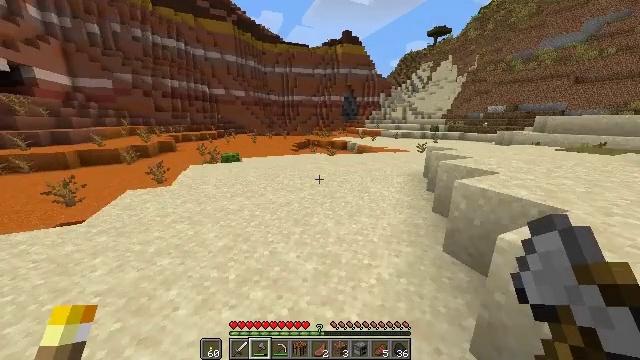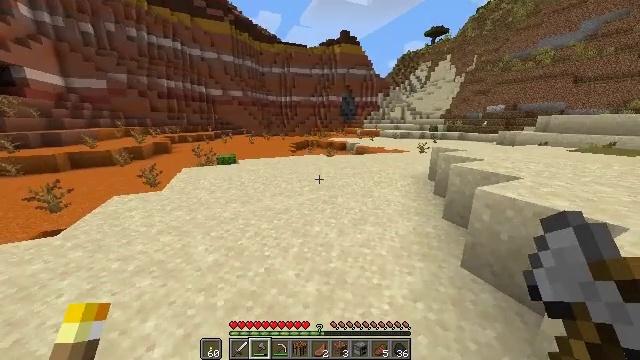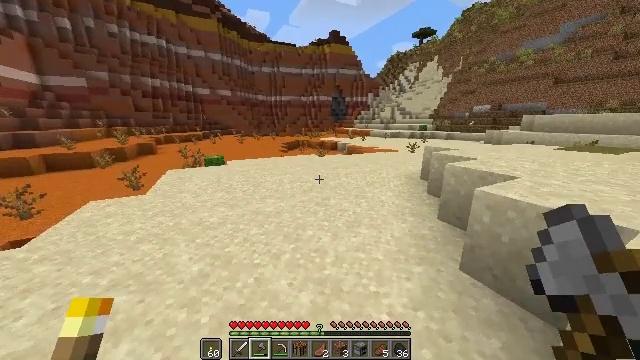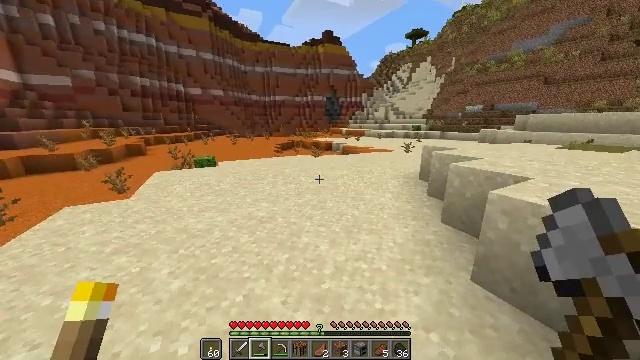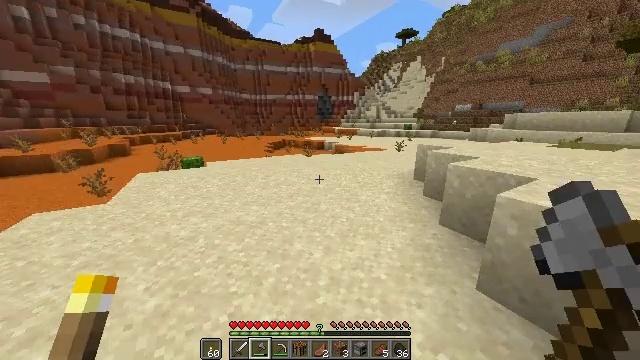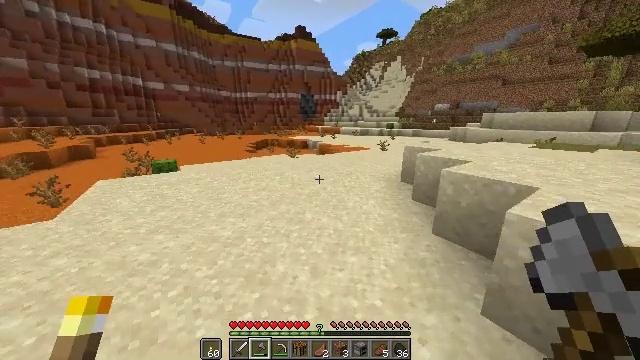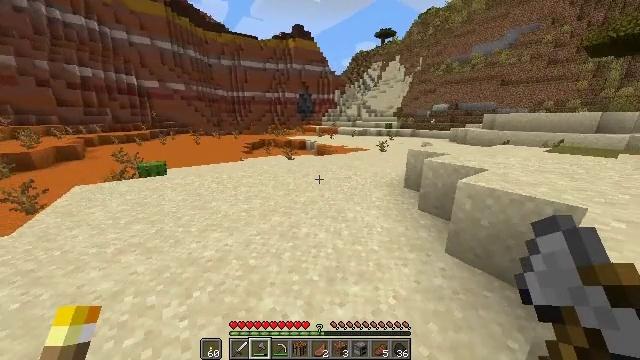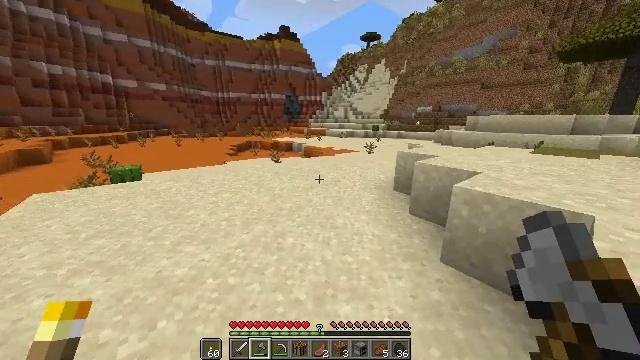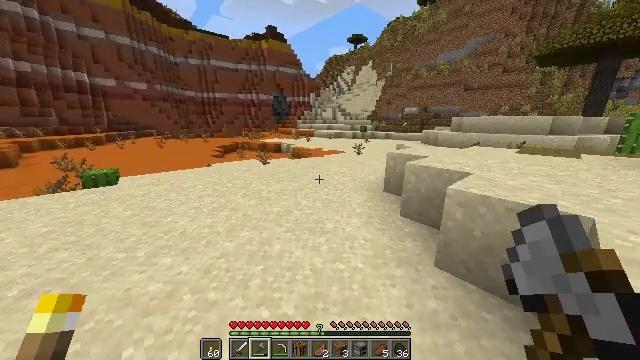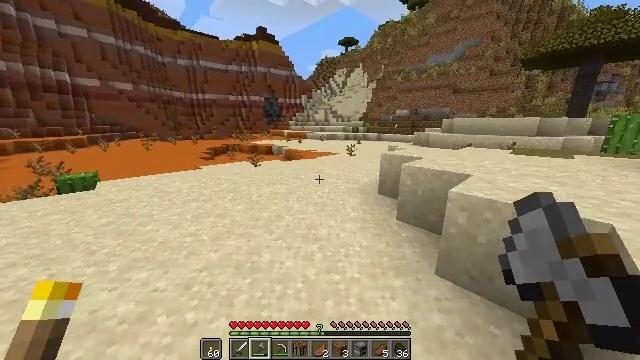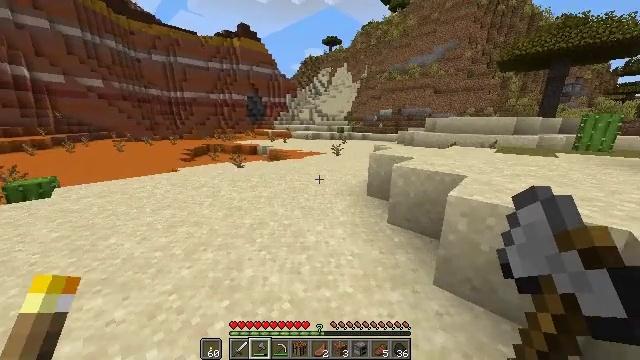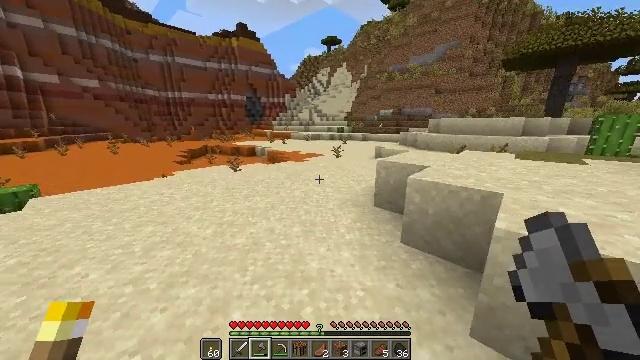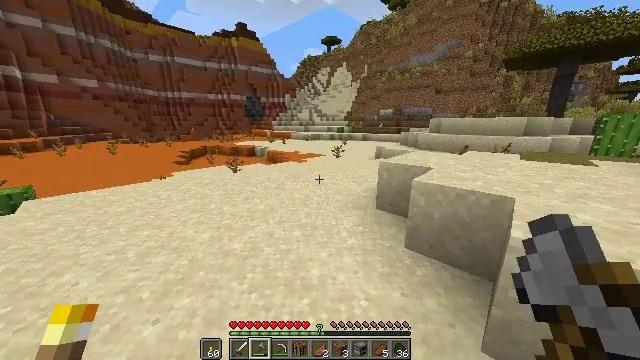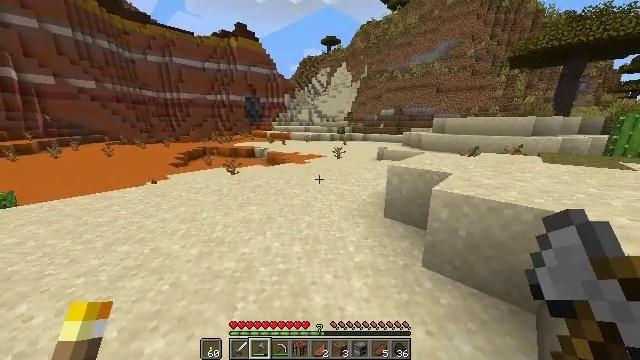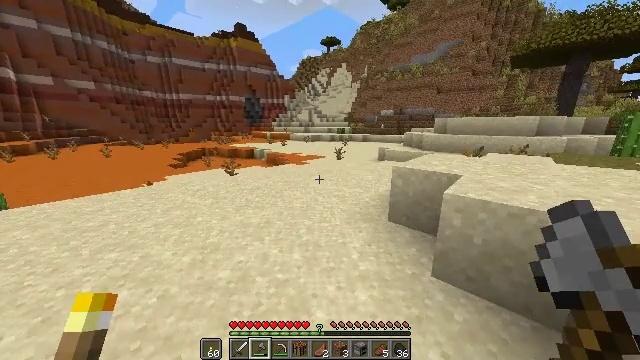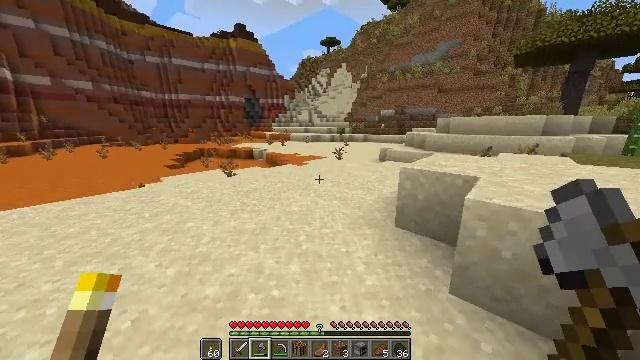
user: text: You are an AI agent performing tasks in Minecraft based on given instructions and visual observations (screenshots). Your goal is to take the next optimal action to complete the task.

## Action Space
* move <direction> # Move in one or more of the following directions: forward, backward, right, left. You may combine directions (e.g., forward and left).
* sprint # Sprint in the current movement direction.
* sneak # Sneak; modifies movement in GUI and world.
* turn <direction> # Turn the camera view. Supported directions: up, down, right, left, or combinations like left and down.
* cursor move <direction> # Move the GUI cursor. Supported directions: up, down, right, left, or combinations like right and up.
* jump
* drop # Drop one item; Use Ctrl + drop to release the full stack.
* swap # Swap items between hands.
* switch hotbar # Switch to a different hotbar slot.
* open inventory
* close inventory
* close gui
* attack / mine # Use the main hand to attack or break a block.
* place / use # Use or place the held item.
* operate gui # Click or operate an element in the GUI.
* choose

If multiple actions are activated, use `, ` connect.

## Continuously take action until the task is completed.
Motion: motion action
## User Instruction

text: Combat the rabbit.
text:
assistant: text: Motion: move forward, sprint
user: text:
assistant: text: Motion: move forward, sprint, turn right
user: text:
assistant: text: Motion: move forward, sprint, turn right
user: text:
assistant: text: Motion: move forward, sprint, turn right
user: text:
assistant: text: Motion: move forward, sprint, turn right
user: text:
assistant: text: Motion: move forward, sprint
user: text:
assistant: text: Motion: move forward, sprint, turn right
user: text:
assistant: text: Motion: move forward, sprint, turn right
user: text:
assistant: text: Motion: move forward, sprint, turn right
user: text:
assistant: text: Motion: move forward, sprint, turn right
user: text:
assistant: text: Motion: move forward, sprint
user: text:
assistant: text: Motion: move forward, sprint
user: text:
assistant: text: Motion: move forward, sprint
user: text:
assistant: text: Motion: move forward, sprint
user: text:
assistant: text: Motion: move forward, sprint
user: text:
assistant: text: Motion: move forward, sprint
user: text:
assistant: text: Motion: move forward, sprint
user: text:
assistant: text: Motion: move forward, sprint
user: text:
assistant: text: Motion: move forward, sprint
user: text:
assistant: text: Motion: move forward, sprint
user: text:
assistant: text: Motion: move forward, sprint
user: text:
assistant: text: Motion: move forward, sprint
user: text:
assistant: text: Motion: move forward, sprint
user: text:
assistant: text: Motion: move forward, sprint
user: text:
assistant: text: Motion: move forward, sprint
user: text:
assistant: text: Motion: move forward, sprint
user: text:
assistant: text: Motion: move forward, sprint
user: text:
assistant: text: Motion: move forward, sprint
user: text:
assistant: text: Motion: move forward, sprint
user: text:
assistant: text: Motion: move forward, sprint